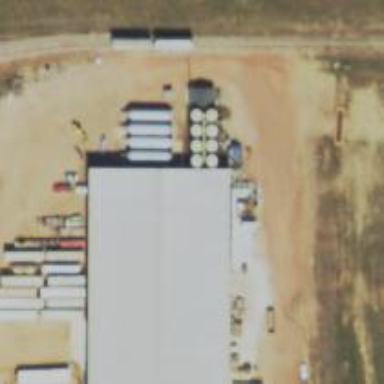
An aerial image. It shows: Storage tank with man-made structure.